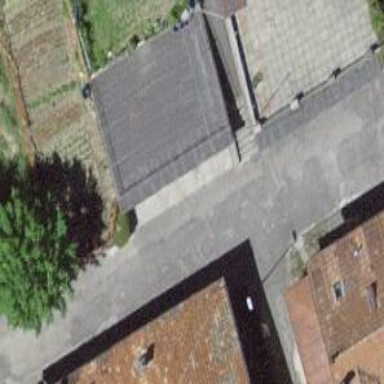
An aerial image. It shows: Flat-roofed garage.